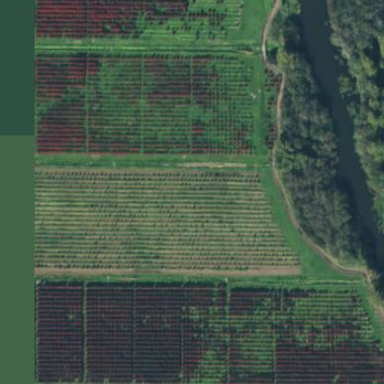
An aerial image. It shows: Orchard filled with blueberry plants.